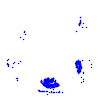
Particle: pion